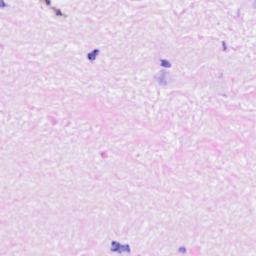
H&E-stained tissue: Breast